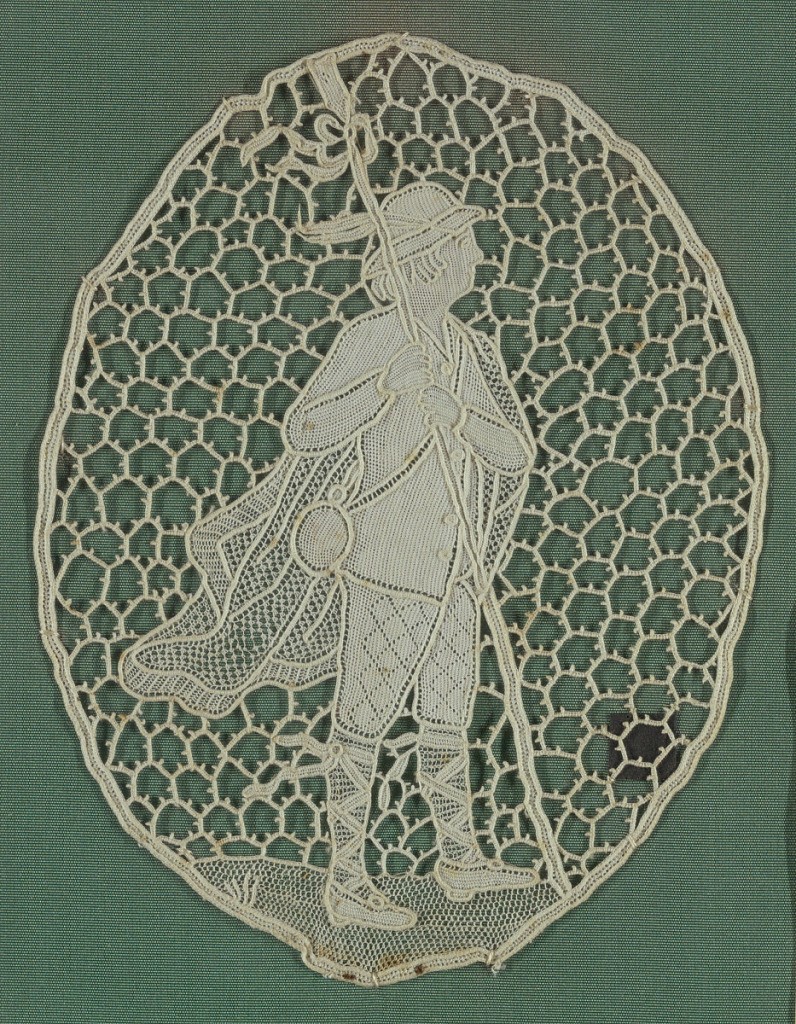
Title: Cooper Union Museum Lace Study Chart
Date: late 19th century
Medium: linen Technique: needle lace
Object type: Medallion
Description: Oval medallion with a male figure wearing a cap, cape, breeches, and holding a walking staff. Piece stitched on a green substrate and is part of a Cooper Union lace study chart.